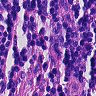
Metastatic tissue present: no